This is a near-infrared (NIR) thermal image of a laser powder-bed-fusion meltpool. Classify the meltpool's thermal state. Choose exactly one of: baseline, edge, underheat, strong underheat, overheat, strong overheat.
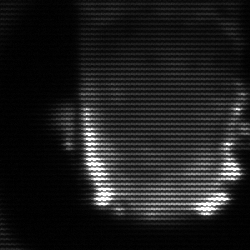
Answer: baseline